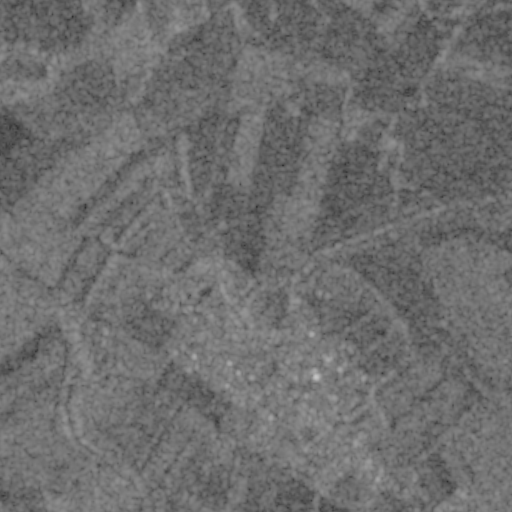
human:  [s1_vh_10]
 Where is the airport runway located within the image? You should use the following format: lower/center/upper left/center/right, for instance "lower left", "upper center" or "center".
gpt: The airport runway is located in the center right of the image.
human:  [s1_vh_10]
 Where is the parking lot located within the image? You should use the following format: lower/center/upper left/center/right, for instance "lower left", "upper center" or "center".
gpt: The parking lot is located in the lower center of the image.
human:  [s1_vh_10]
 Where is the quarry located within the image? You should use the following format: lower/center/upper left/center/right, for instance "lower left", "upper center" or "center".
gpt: The quarry is located in the upper left of the image.
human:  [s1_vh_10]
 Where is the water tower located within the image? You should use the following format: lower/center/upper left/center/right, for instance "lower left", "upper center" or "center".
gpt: The water tower is located in the lower center of the image.
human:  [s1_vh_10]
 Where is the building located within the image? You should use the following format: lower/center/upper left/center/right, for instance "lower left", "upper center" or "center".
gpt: There is no building in the image.

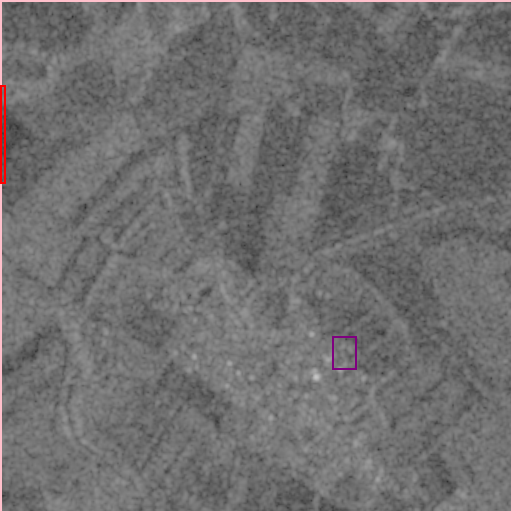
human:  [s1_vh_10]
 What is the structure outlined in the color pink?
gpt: The structure outlined in pink is a crop field.
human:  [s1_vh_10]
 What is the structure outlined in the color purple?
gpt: The structure outlined in purple is a park.
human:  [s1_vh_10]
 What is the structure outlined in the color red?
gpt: The structure outlined in red is a quarry.
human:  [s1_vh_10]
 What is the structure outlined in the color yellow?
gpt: There is no yellow outline.